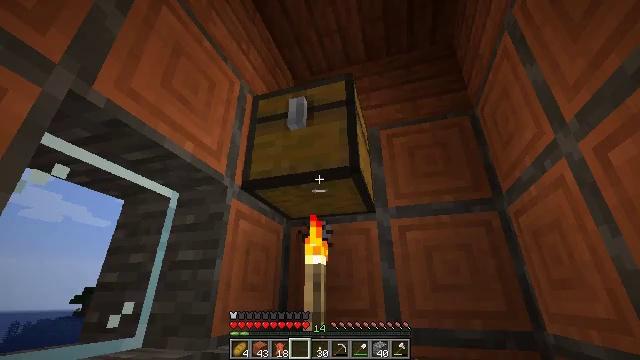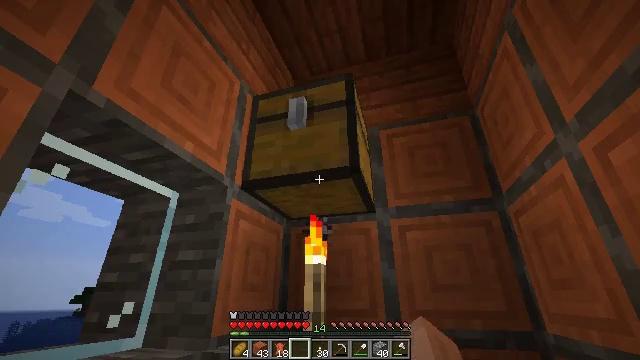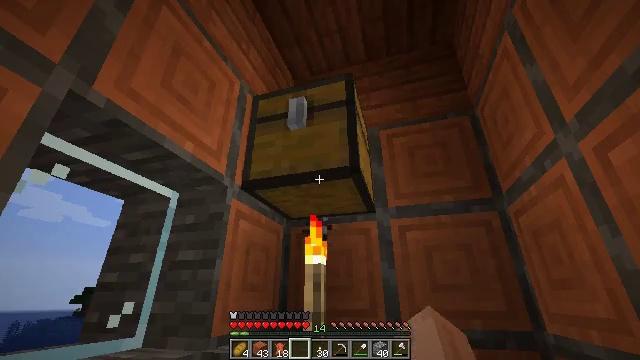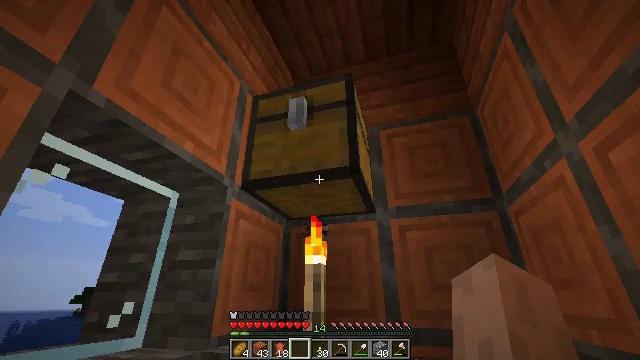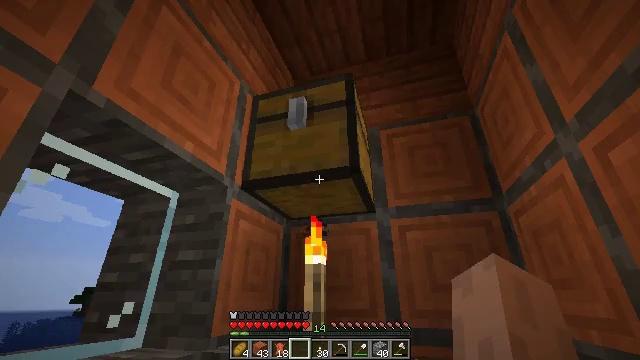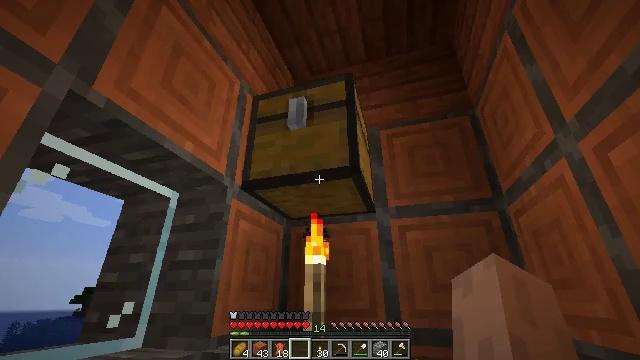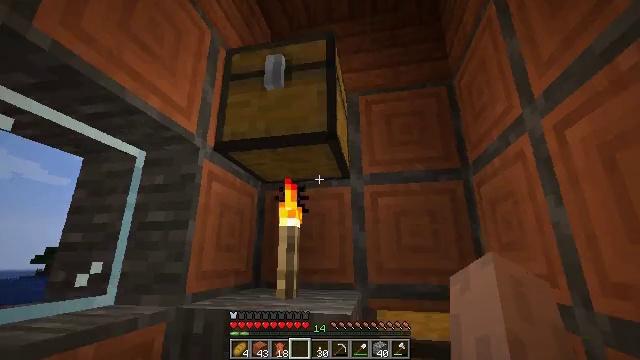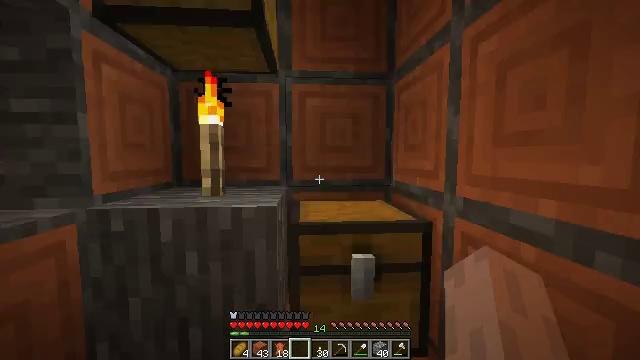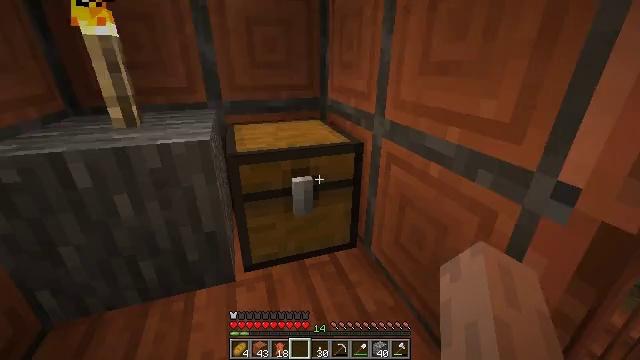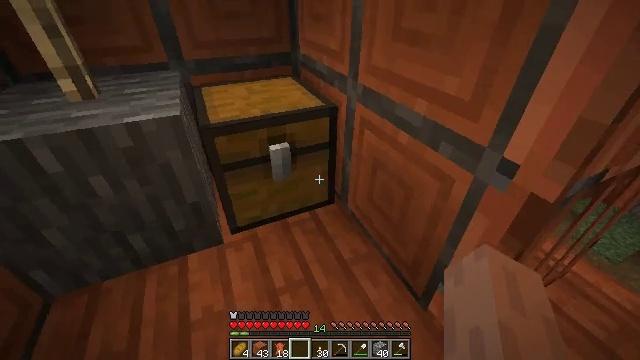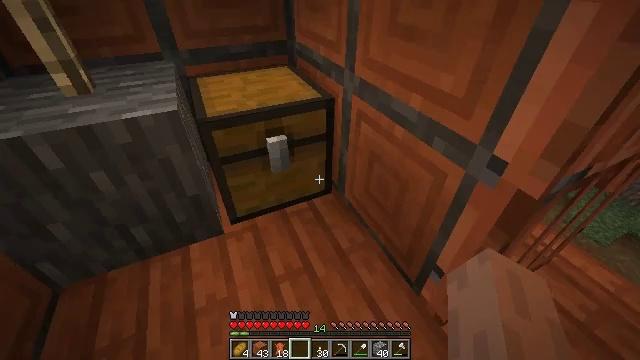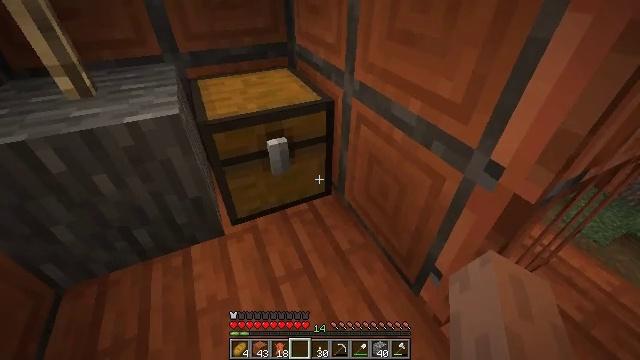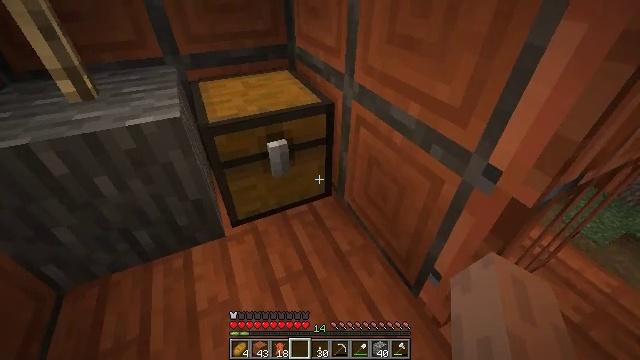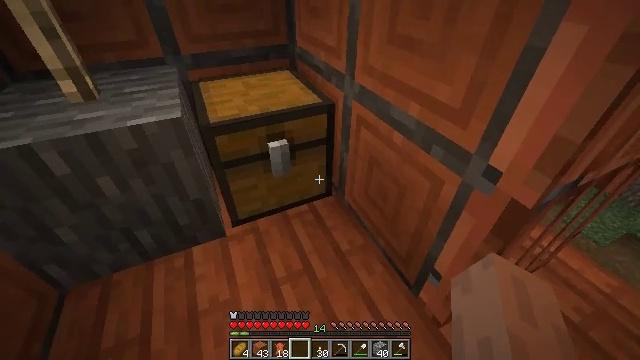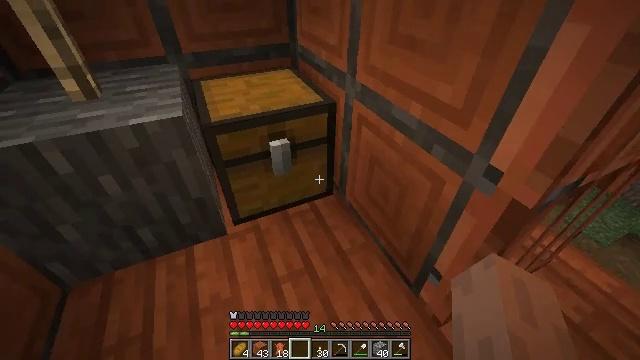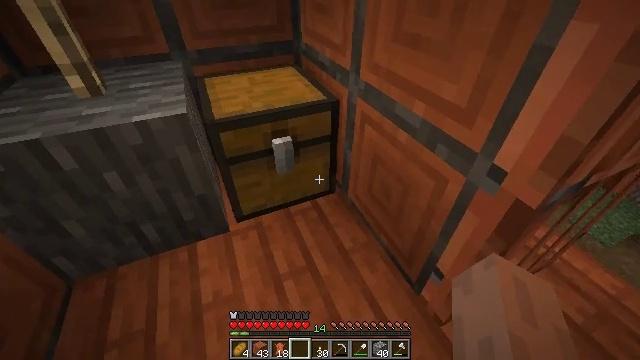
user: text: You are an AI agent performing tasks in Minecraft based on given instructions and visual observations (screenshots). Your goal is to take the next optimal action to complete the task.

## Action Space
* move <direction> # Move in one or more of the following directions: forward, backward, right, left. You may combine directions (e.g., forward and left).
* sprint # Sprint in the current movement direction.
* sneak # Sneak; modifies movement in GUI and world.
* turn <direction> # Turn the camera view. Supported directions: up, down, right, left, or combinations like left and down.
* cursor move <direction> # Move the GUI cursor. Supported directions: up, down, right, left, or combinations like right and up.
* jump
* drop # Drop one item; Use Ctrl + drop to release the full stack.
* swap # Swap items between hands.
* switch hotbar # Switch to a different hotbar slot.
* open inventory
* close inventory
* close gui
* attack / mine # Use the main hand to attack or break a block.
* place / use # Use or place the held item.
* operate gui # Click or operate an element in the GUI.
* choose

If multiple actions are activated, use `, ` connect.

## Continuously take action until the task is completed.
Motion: motion action
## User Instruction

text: Reclaim the chest into your inventory.
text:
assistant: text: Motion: sneak
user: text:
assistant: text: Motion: sneak
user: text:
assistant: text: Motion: sneak
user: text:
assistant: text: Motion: sneak
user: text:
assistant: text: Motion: sneak
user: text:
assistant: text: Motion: sneak, turn right and down
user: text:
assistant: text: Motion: turn right and down
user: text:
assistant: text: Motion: turn right and down
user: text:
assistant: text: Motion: turn right and down
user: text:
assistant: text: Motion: turn down
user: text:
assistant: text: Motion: no_op
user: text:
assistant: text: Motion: no_op
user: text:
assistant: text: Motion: no_op
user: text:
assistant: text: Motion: no_op
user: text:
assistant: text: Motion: no_op
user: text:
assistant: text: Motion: no_op
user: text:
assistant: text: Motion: turn left
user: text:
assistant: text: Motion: turn left
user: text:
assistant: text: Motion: no_op
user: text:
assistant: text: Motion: no_op
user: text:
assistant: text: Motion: no_op
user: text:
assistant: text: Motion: no_op
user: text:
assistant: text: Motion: no_op
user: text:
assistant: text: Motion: no_op
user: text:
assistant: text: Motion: no_op
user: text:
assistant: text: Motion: no_op
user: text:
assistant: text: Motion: no_op
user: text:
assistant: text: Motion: no_op
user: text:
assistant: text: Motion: no_op
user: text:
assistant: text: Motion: no_op